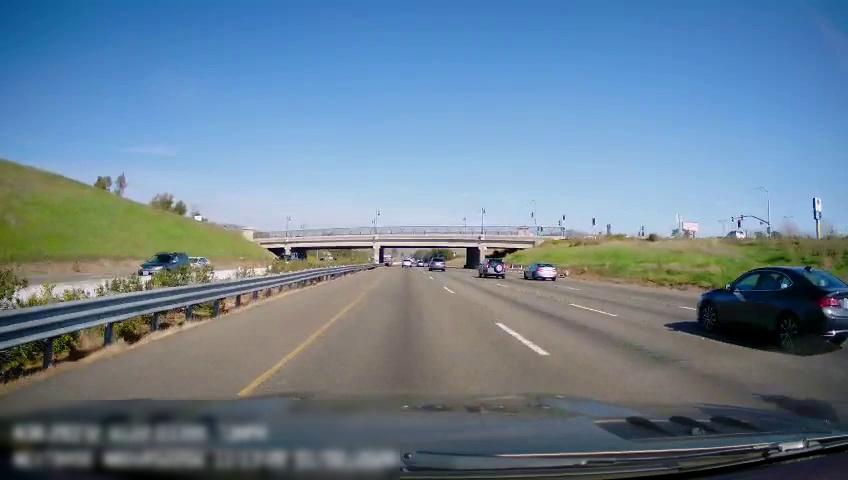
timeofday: Day
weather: Sunny
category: Drivable Space
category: Drivable Space
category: Vehicles | Car
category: Vehicles | SUV
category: Vehicles | SUV
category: Vehicles | Car
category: Vehicles | Car
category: Vehicles | SUV
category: Vehicles | SUV
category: Vehicles | SUV
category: Vehicles | Truck
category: Lanes | Current Lane
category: Lanes | Current Lane
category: Lanes | Alternate Lane
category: Lanes | Alternate Lane